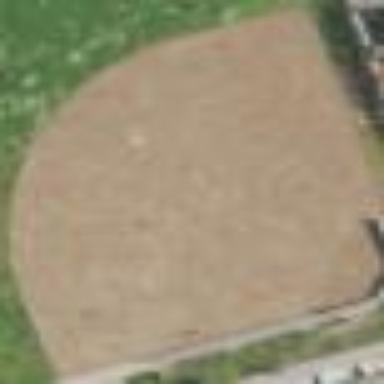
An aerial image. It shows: Dirt baseball infield pitch.